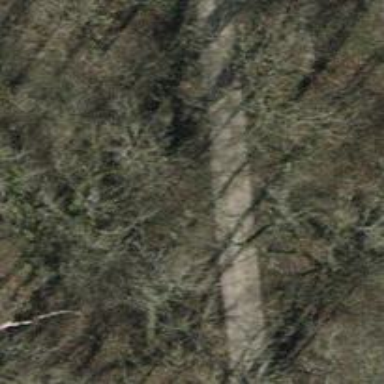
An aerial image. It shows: Track with compacted grade3 surface.